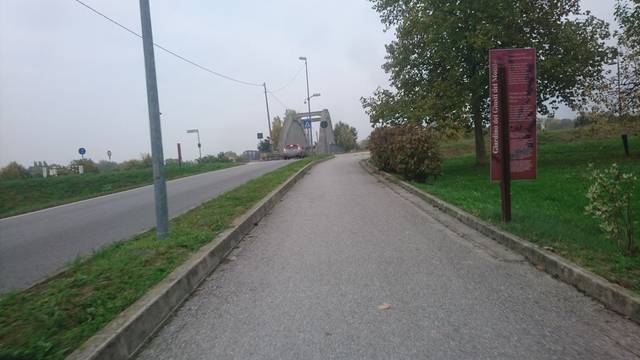
Region: Italy
Coordinates: 45.395, 11.911